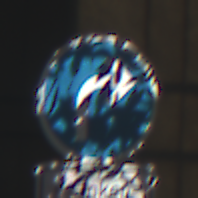
Verkehrszeichen: VorgeschriebeneFahrtrichtungRechts
Zusatzzeichen unten: BesondereFahrzeugeUndTransportgueter4
Umgebung: Outdoor, Urban
Tageszeit: MorningAfternoon
Wetter: PartlyCloudy
Licht: Natural
Jahreszeit: NotSpecified
Kontrast: HighContrast